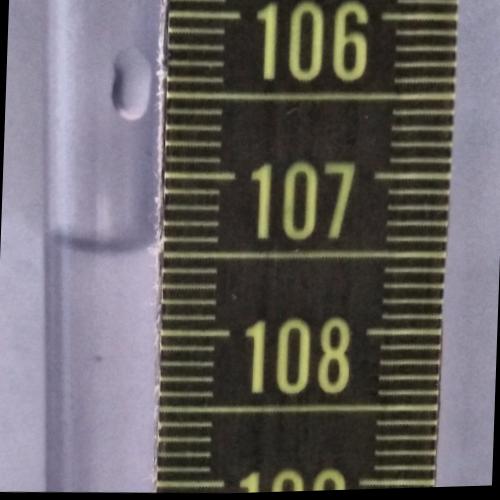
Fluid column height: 107.5 cm